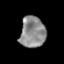
Tissue: prostate
Cell type: T cells
Senescence score: 0.3152
Nuclear area (px): 784
Mean DAPI intensity: 138.292